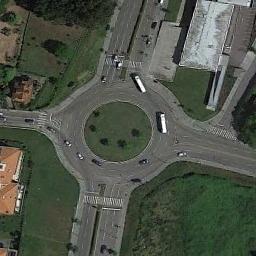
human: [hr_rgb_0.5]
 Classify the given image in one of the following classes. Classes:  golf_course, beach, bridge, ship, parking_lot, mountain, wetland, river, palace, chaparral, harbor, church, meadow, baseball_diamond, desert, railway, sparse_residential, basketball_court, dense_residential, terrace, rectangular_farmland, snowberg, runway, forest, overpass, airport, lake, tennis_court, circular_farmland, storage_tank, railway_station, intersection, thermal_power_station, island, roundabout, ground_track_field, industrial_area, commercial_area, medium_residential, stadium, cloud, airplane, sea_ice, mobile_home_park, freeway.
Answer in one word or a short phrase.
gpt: roundabout